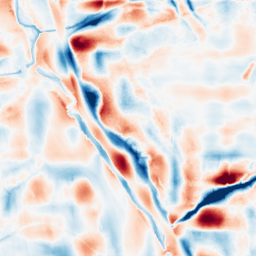
Category: wavelet
Decomposition family: wavelet_dwt
Decomposition parameters: wavelet: sym4
level: 5
Upsampling method: sinc_hamming
Upsampling parameters: scale: 2
kernel_size: 4
Upsampling scale: 2